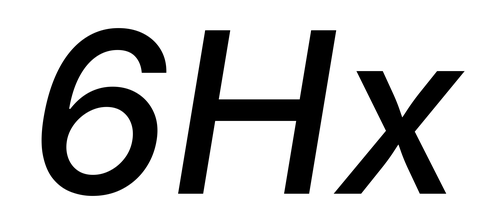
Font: Inter-Italic_Medium_Italic